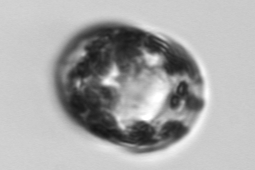
Label: Guinardia_flaccida